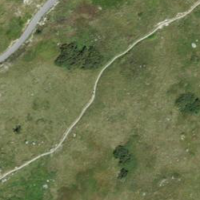
EUNIS habitat code: 23
Species observed at this site:
Issoria lathonia
Campanula barbata